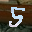
Label: 5